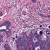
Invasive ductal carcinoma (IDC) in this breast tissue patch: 0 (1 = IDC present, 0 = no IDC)